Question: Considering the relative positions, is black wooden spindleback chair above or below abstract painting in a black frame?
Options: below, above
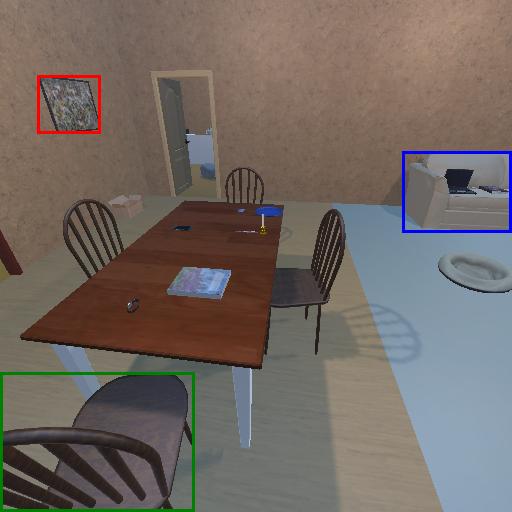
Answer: below